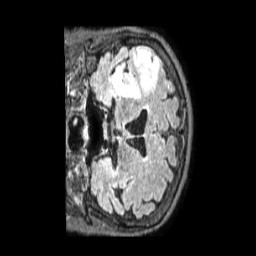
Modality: FLAIR
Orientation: coronal
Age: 84
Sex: female
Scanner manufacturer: philips
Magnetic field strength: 1.5 T
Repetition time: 4.8 s
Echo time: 0.327 s